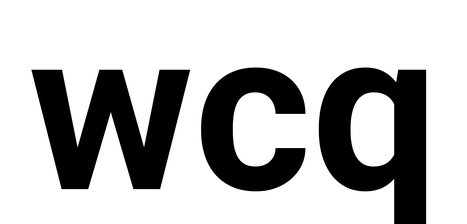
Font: Roboto_Bold